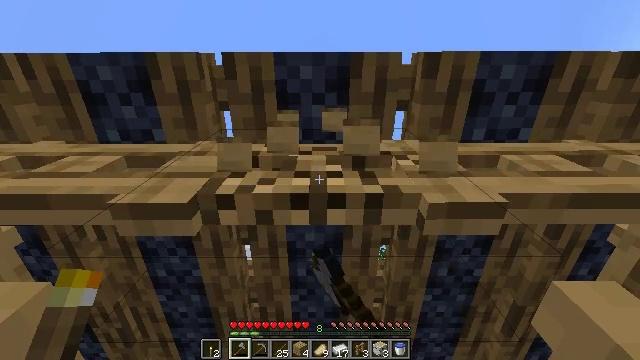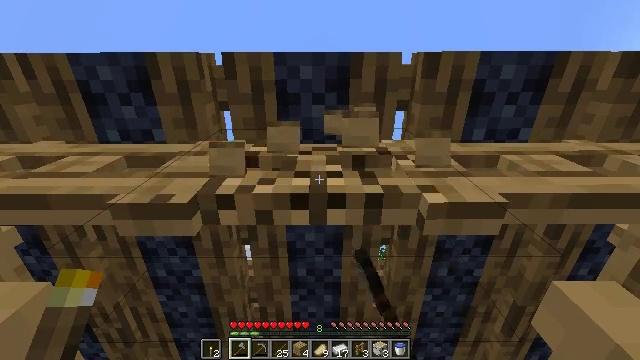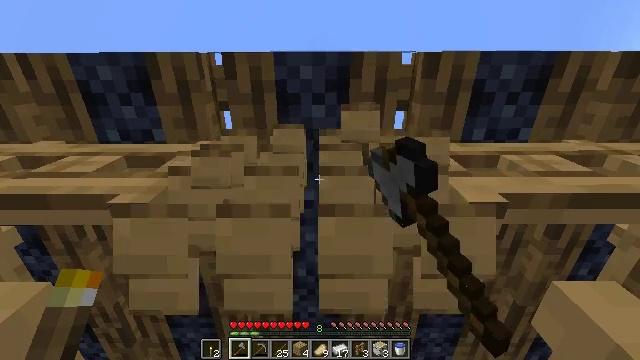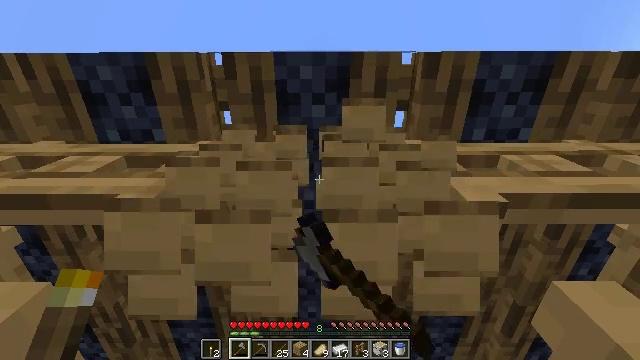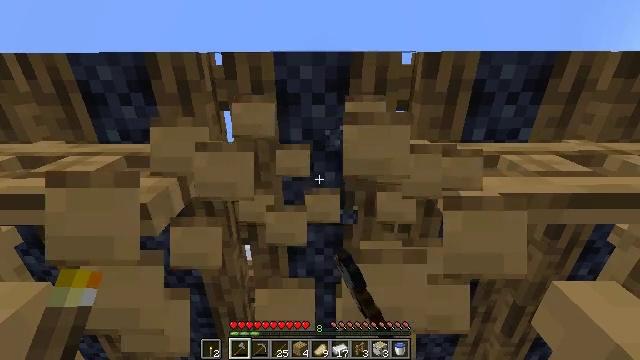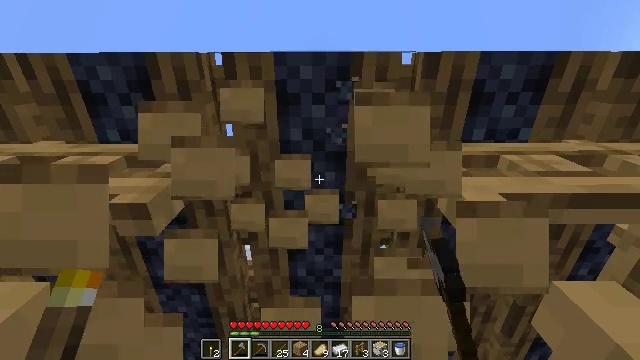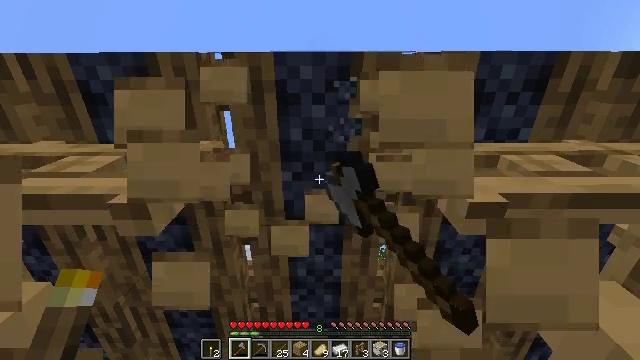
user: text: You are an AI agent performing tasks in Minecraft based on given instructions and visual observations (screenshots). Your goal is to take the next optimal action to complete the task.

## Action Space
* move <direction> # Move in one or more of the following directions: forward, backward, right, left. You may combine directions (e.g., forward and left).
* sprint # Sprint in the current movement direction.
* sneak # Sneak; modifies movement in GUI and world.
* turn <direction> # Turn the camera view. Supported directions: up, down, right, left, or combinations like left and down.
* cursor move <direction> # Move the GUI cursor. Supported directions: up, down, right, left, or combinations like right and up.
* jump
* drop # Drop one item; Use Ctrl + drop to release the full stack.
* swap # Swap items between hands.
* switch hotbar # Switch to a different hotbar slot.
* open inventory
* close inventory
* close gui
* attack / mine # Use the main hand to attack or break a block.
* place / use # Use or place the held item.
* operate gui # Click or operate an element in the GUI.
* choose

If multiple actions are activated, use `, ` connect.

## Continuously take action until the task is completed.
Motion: motion action
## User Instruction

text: Mine the oak fence gate.
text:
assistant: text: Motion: attack / mine
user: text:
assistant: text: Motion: attack / mine
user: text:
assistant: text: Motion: attack / mine
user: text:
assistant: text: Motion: attack / mine
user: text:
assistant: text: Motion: attack / mine
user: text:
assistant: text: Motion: attack / mine
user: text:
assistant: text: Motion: attack / mine